Aerial crown-view tile of a tropical tree (Barro Colorado Island, Panama), acquired 20241014:
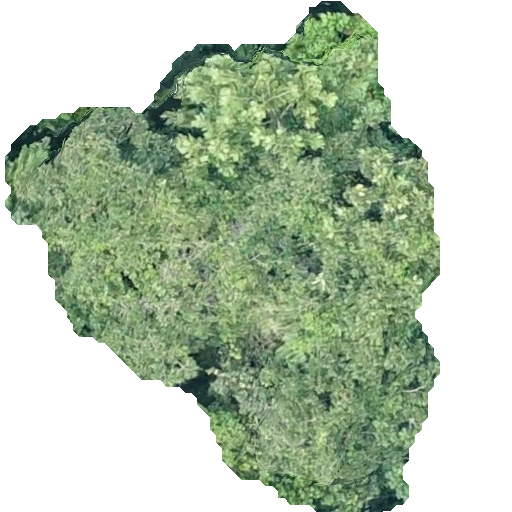
Species: Dipteryx oleifera
GBIF accepted scientific name: Dipteryx oleifera
Crown area: 221.459 m²